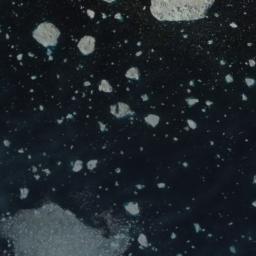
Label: sea_ice